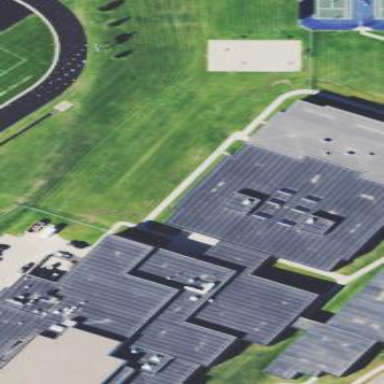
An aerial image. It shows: School building.